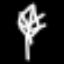
Label: leaf